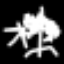
Label: palm tree